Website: lowes
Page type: review-order
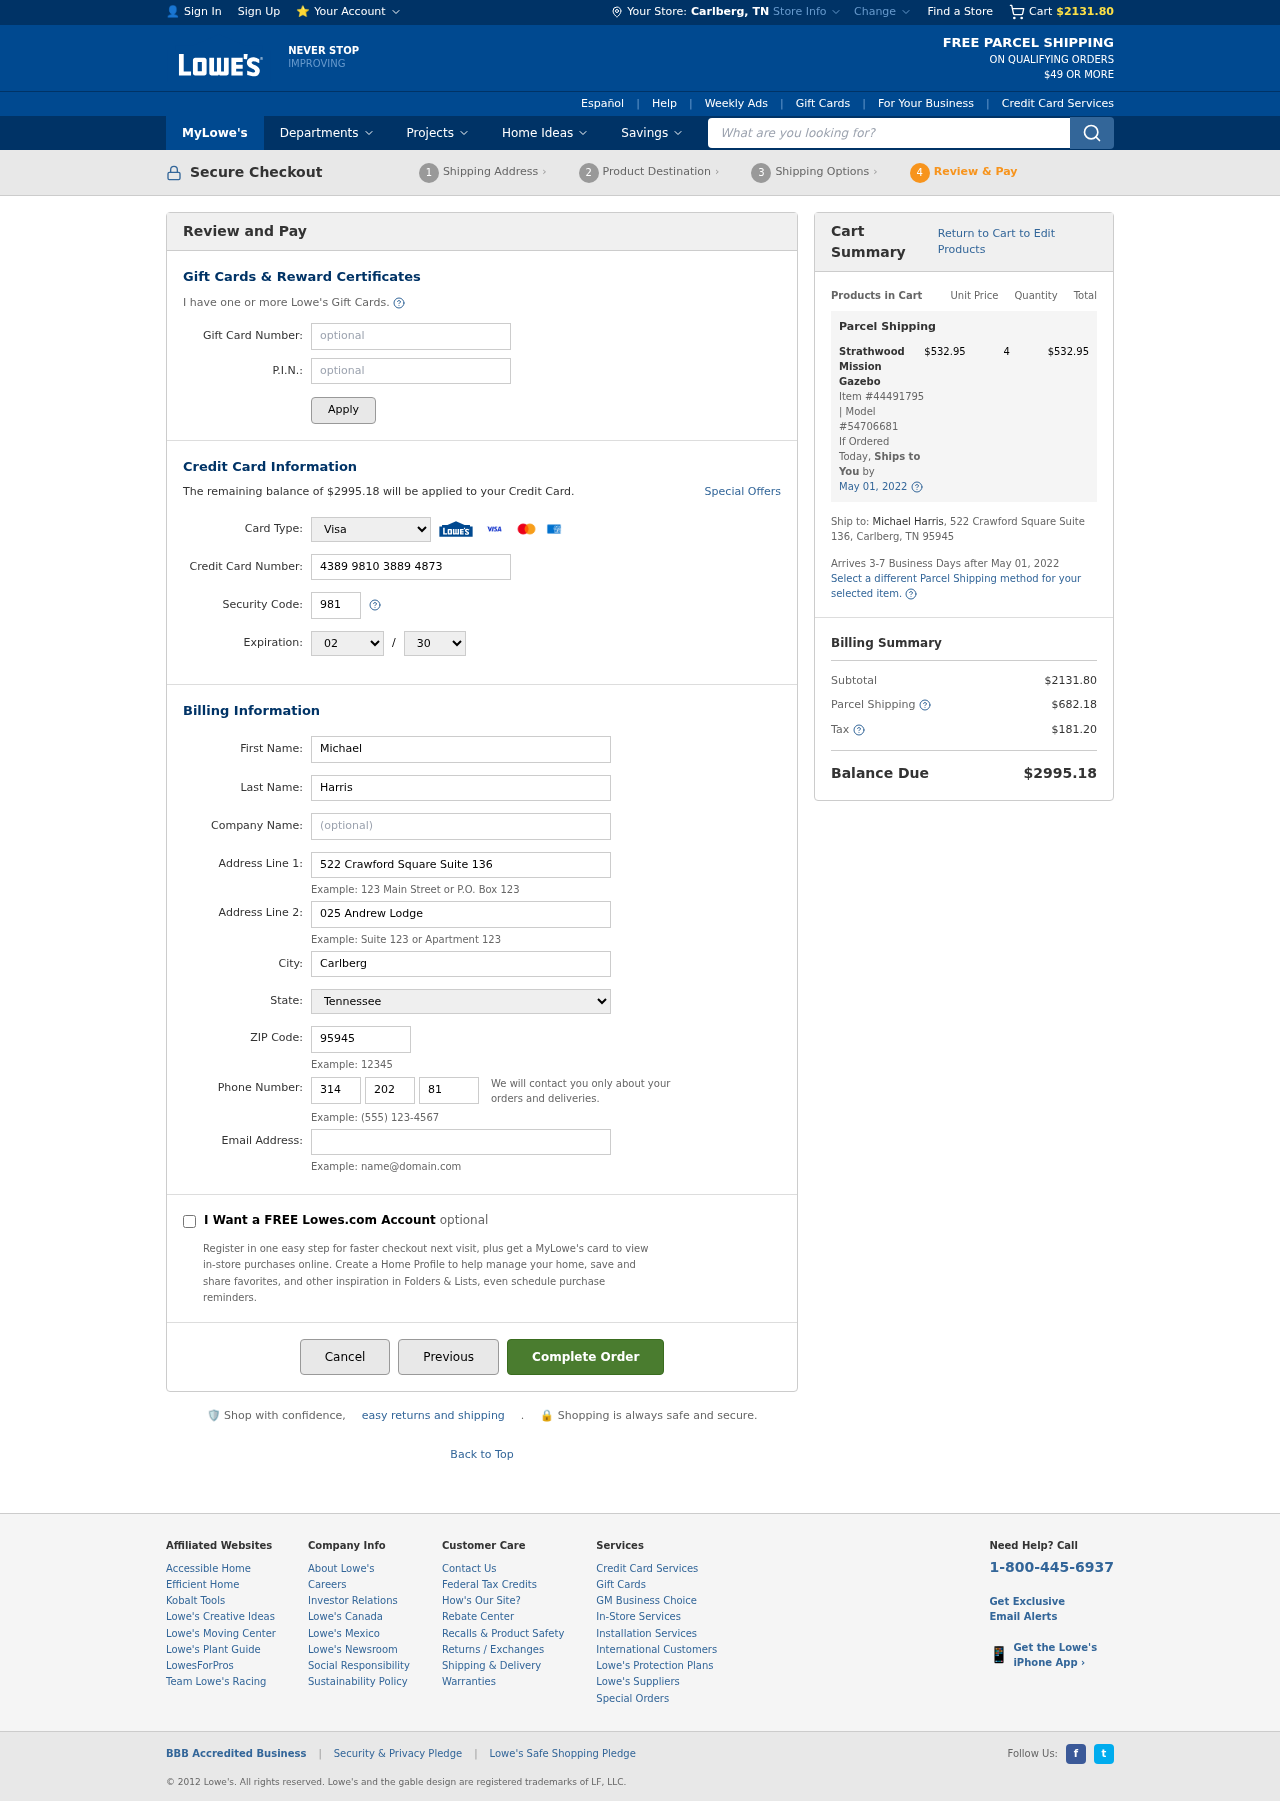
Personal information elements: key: PII_CARD_CVV
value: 981
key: PII_CARD_EXPIRY_MONTH
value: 02
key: PII_CARD_EXPIRY_YEAR
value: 30
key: PII_CARD_NUMBER
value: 4389 9810 3889 4873
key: PII_CARD_TYPE
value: Visa
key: PII_CITY
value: Carlberg
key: PII_CITY_STATE
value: Carlberg, TN
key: PII_EMAIL
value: mharris@yahoo.com
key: PII_FIRSTNAME
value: Michael
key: PII_LASTNAME
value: Harris
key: PII_PHONE_AREA
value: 314
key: PII_PHONE_PREFIX
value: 202
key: PII_PHONE_SUFFIX
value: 8169
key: PII_POSTCODE
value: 95945
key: PII_STATE
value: Tennessee
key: PII_STREET
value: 522 Crawford Square Suite 136
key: PII_STREET2
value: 522 Crawford Square Suite 136
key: PII_STREET2
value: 025 Andrew Lodge
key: PII_FULLNAME2
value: Michael Harris
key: PII_CITY_STATE_ZIP2
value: Carlberg, TN 95945
Product elements: key: PRODUCT1_NAME
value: Strathwood Mission Gazebo
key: PRODUCT1_PRICE
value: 532.95
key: PRODUCT1_QUANTITY
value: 4
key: PRODUCT1_ITEM_NUMBER
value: Item #44491795
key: PRODUCT1_MODEL_NUMBER
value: Model #54706681
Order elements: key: ORDER_SUBTOTAL
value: $2131.80
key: ORDER_BALANCE_DUE
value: $2995.18
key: ORDER_SHIPPING_DATE
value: May 01, 2022
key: ORDER_ITEM_TOTAL
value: $532.95
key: ORDER_SHIPPING_DATE2
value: May 01, 2022
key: ORDER_SHIPPING_COST
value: $682.18
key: ORDER_TAX
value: $181.20
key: ORDER_TOTAL
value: $2995.18
Search elements: key: HEADER_SEARCH
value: What are you looking for?